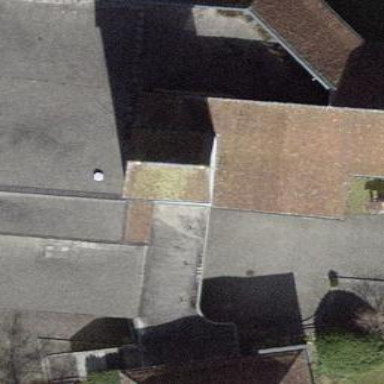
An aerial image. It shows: Building that serves as place of worship.